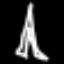
Label: The Eiffel Tower